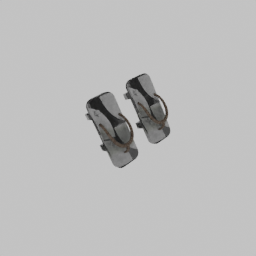
Label: people